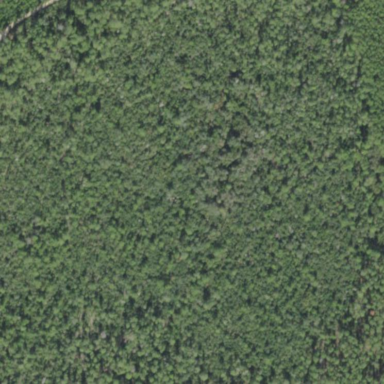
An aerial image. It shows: Mixed leaf woodland.